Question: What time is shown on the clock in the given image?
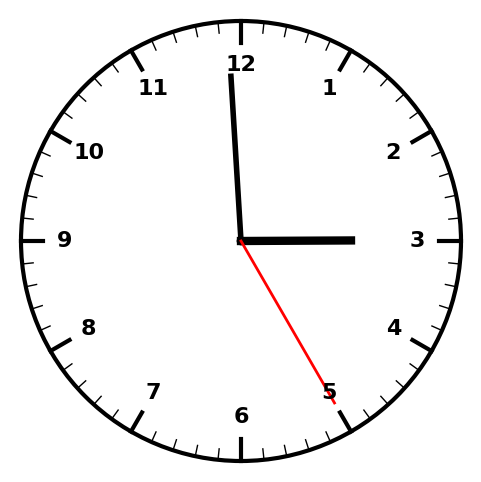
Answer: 02:59:25